Question: I have a requirement to show 3 panel with GridSplitter as separators in grid in WPF and C#. Also Closing options for each panel.
Plese see image to better understand design:

When user close the left panel , now the middle panel stretch from left , same-thing like right panel also. In run time i'll dock again these panels.
I'm tried to hidden/collapsed Closed panel and closed panel related splitterm but no luck.
Any suggestions or ideas would be most welcome?
I required 5 column definitions including splitters (3 panels and 2 splitters). Design code is
'''
<Grid Margin="0,120,0,20" Name="panelGrid">
<!--
1)Browser
2)Player
3)Chat
-->
<Grid.ColumnDefinitions>
<ColumnDefinition Width="1*" />
<ColumnDefinition Width="Auto" />
<ColumnDefinition Width="1*" />
<ColumnDefinition Width="Auto" />
<ColumnDefinition Width="1*" />
</Grid.ColumnDefinitions>
<DockPanel Name="webBrowserPanel" Grid.Column="0"
Visibility="Visible" Background="Green" Height="auto">
<Button HorizontalAlignment="Center" Width="20"
Height="20" Click="leftBut"></Button>
</DockPanel>
<GridSplitter Name="sp1" Grid.Column="1" HorizontalAlignment="Center"
VerticalAlignment="Stretch" Background="Red"
ShowsPreview="True" Width="5"/>
<Grid x:Name="grid1" Grid.Column="2" AllowDrop="True"
Background="#FF807272"/>
<GridSplitter Name="sp2" Grid.Column="3" HorizontalAlignment="Center"
VerticalAlignment="Stretch" Background="Red"
ShowsPreview="True" Width="5"/>
<Grid x:Name="chatGrid" Grid.Column="4" Visibility="Visible"
Background="DarkOrange" >
<Button HorizontalAlignment="Center" Width="45" Height="20"
Click="righCli">
</Button>
</Grid>
</Grid>
'''
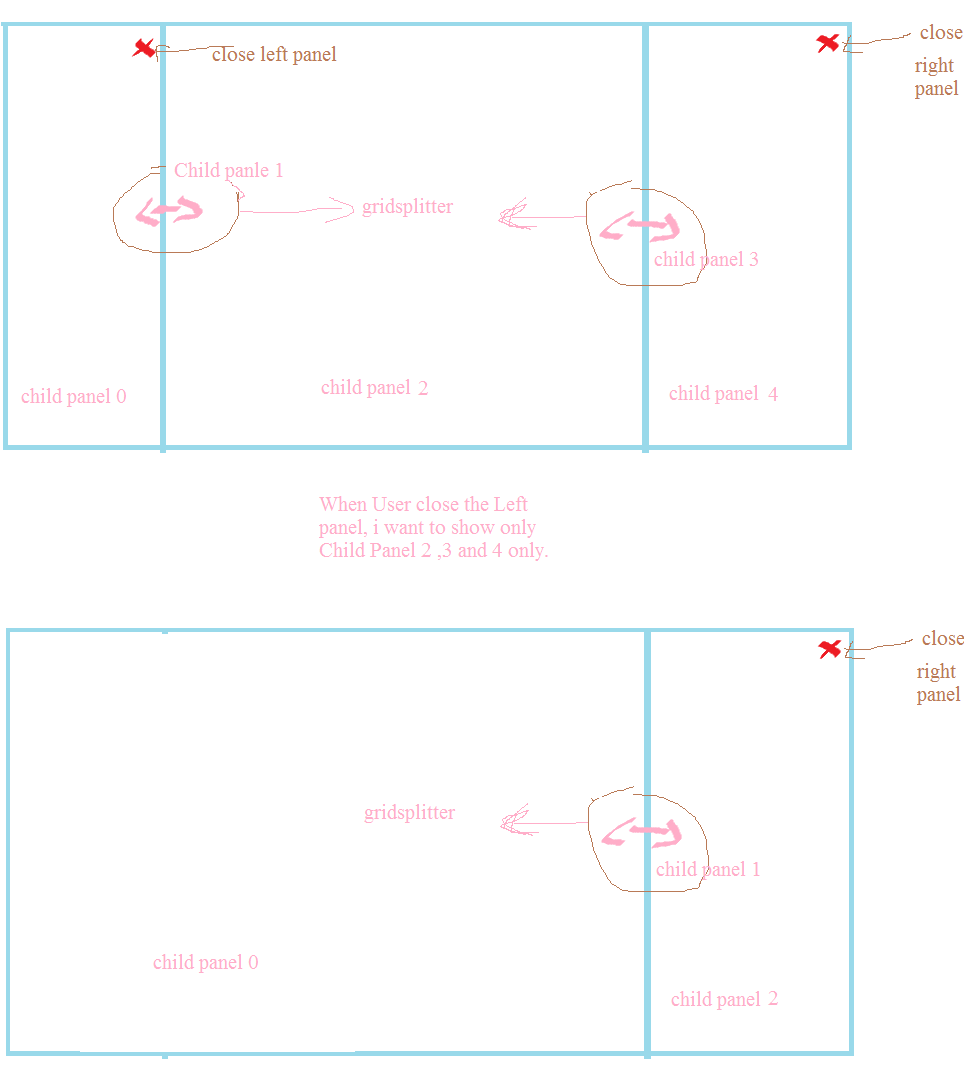
Answer: Is this what you mean?
'''
<Grid x:Name="grid">
<Grid.ColumnDefinitions>
<ColumnDefinition Width="*" x:Name="leftColumn"/>
<ColumnDefinition Width="*"/>
<ColumnDefinition Width="*" x:Name="rightColumn"/>
</Grid.ColumnDefinitions>
<!-- u can also use DockPanel within a grid -->
<DockPanel>
<!-- this border is under the splitter and can't be seen-->
<Border Background="Red" DockPanel.Dock="Right" Width="5"/>
<Border Background="#AA0">
<Button VerticalAlignment="Top" Click="Button_Click_1" Content="x"/>
</Border>
</DockPanel>
<Border Background="#0AA" Grid.Column="1">
<Button VerticalAlignment="Top" Click="Button_Click_2" Content="reset"/>
</Border>
<!-- u can also use grid within a grid -->
<Grid Grid.Column="2">
<Grid.ColumnDefinitions>
<ColumnDefinition Width="5"/>
<ColumnDefinition Width="*"/>
</Grid.ColumnDefinitions>
<!-- this is also an extra column for splitter -->
<Border Background="Red" Grid.Column="0"/>
<Border Background="#A0A" Grid.Column="1">
<Button VerticalAlignment="Top" Click="Button_Click_3" Content="x"/>
</Border>
</Grid>
<GridSplitter Grid.Column="0" Width="5" x:Name="leftSplitter"/>
<!-- by setting the correct margin you hide the underlying red border -->
<GridSplitter Grid.Column="1" Width="5" x:Name="rightSplitter" Margin="0,0,-5,0"/>
</Grid>
'''
code behind:
'''
private void Button_Click_1(object sender, RoutedEventArgs e)
{
leftColumn.Width = new GridLength(0);
leftSplitter.Visibility = System.Windows.Visibility.Collapsed;
}
private void Button_Click_2(object sender, RoutedEventArgs e)
{
leftColumn.Width = new GridLength(40);
rightColumn.Width = new GridLength(40);
leftSplitter.Visibility = System.Windows.Visibility.Visible;
rightSplitter.Visibility = System.Windows.Visibility.Visible;
}
private void Button_Click_3(object sender, RoutedEventArgs e)
{
rightColumn.Width = new GridLength(0);
rightSplitter.Visibility = System.Windows.Visibility.Collapsed;
}
'''
it can improved using converters to bind splitters visibilities and columndefinitions widths to a property in view model.